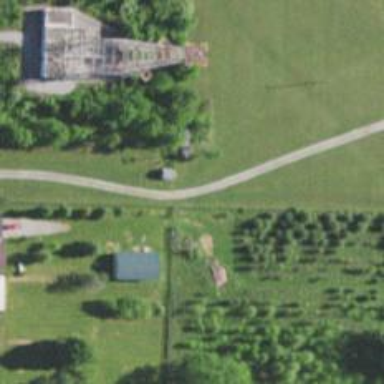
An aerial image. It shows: Driveway leading to service road.